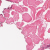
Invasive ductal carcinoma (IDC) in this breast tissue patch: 0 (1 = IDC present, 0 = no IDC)